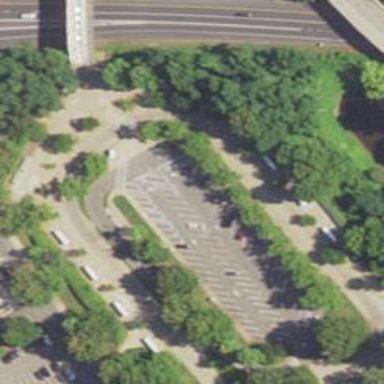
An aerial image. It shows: Parking area with surface.